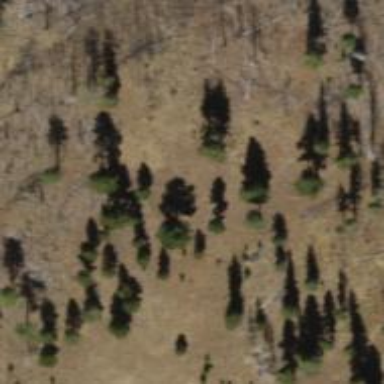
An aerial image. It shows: Woodland with evergreen needle-leaved trees.